Field crop: maize
Growth stage: 2
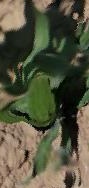
Species: maize